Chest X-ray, AP view. Patient: 49 years old, sex M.
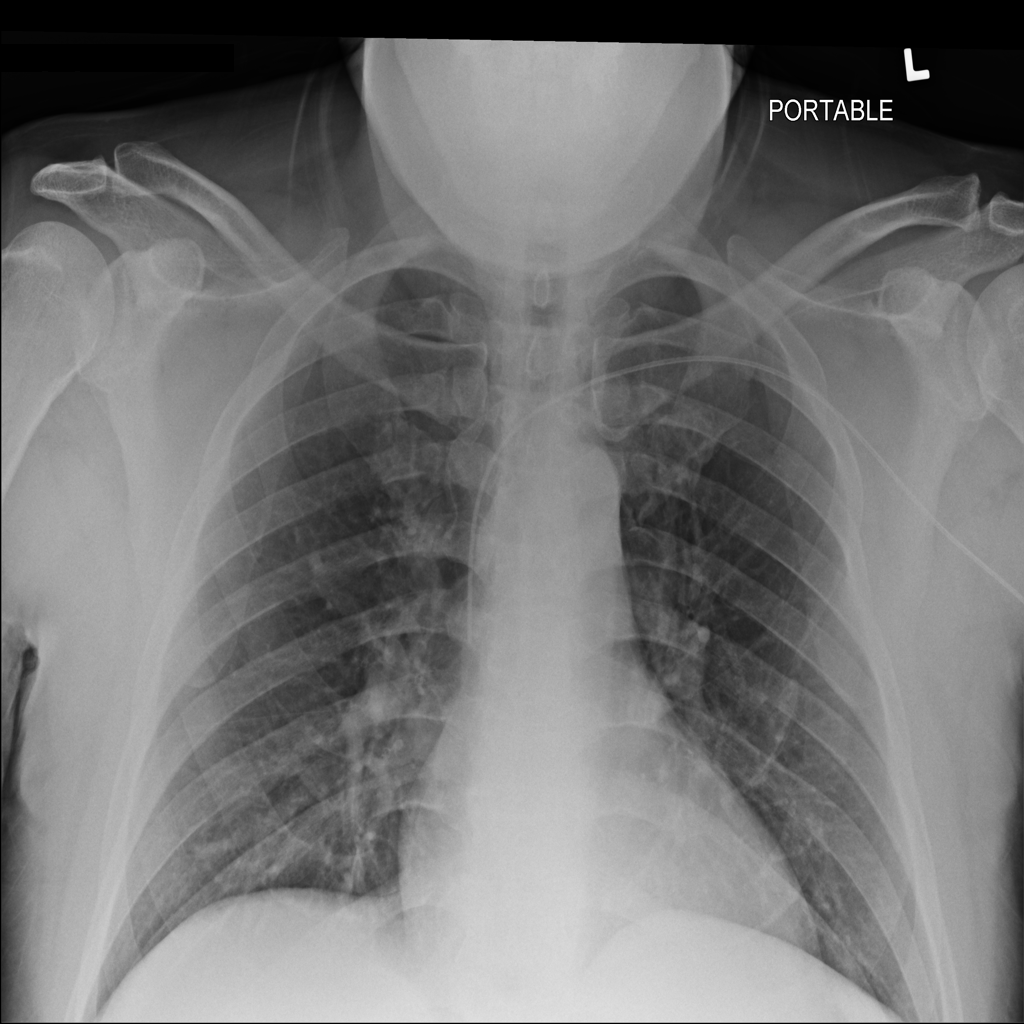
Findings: No Finding